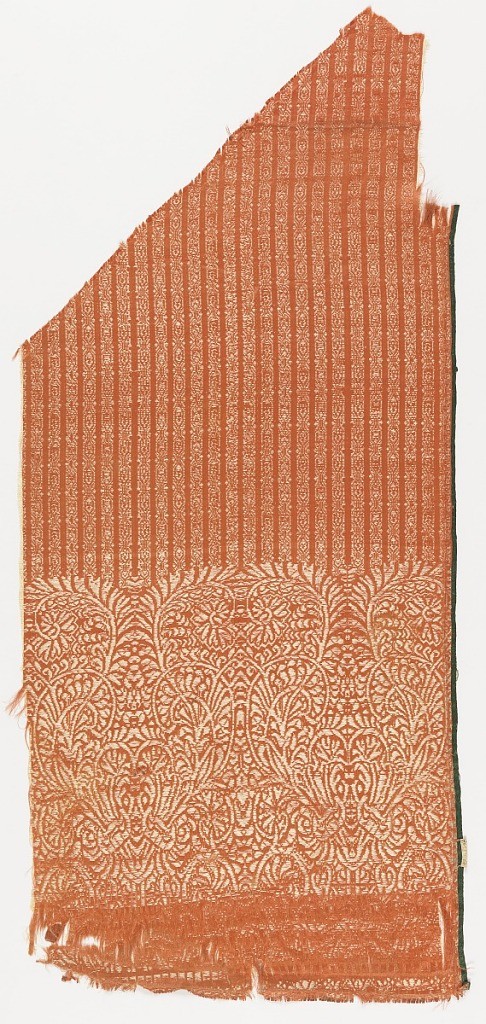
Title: Fragment
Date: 17th century
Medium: silk Technique: 7&1 weft patterned satin
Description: Deep scrolling border on red satin fabric with patterned white stripes.